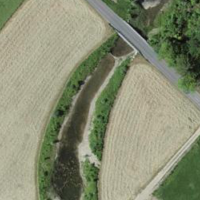
EUNIS habitat code: 52
Species observed at this site:
Equisetum hyemale